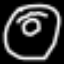
Label: donut